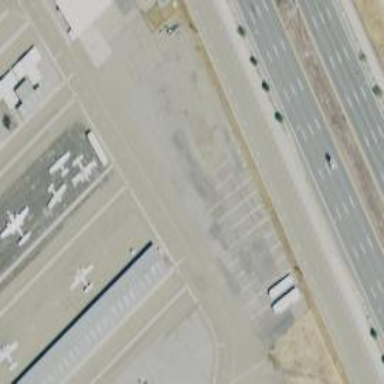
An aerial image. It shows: Asphalt taxiway in the airport.